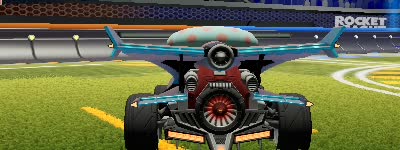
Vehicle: aftershock